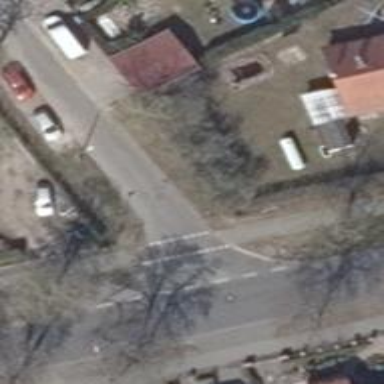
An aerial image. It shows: Road with "give way" sign.